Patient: sex F, age 65
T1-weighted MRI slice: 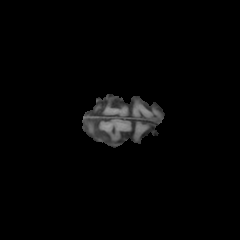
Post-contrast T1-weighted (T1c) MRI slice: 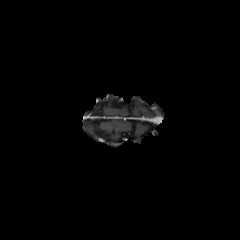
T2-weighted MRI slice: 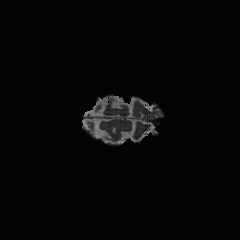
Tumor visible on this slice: no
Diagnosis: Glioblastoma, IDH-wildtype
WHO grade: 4